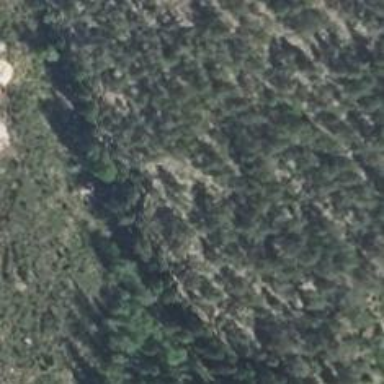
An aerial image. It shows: Natural cliff.